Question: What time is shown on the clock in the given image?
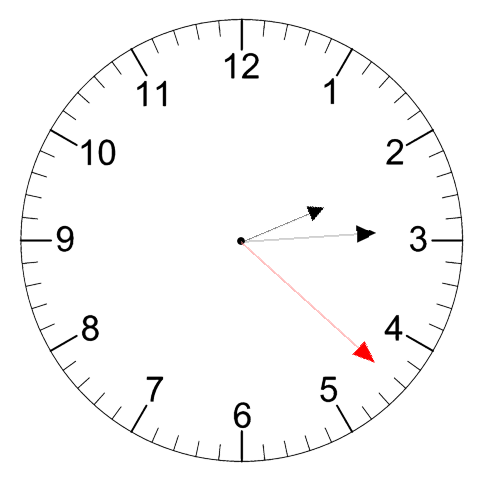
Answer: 02:14:22